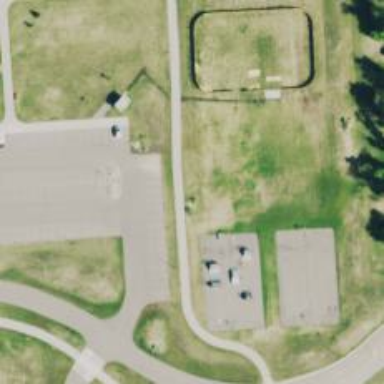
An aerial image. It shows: Disc golf course on leisure land.